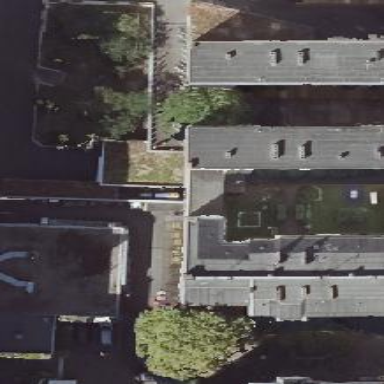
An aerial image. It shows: Rooftop parking area.